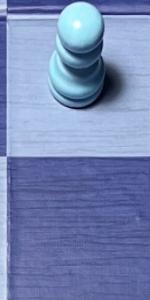
Label: Empty